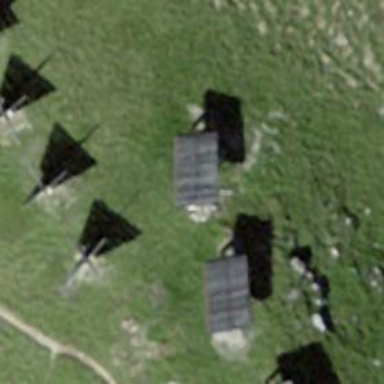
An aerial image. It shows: Man-made structure for avalanche protection.